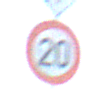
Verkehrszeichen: Geschwindigkeit20
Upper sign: EndeVorfahrtsstrasse
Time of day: SunriseSunset
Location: Outdoor (Nature)
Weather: Clear
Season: NotSpecified
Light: Natural